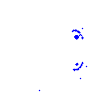
Particle: pion